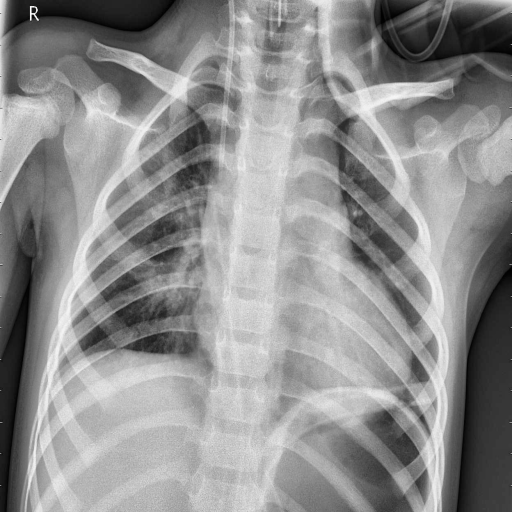
Finding: PNEUMONIA